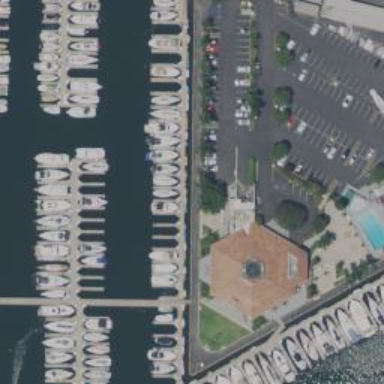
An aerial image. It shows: Man-made pier.